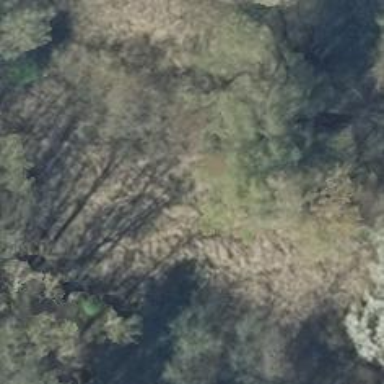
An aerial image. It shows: Marsh wetland.